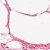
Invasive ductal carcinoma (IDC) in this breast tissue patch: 0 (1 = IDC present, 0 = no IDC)